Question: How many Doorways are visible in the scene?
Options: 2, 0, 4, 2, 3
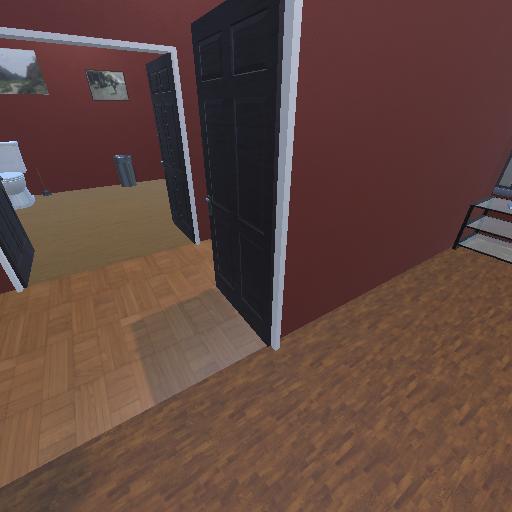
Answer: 2